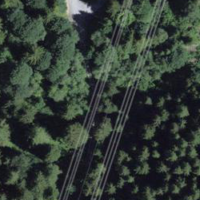
EUNIS habitat code: 43
Species observed at this site:
Apatura iris